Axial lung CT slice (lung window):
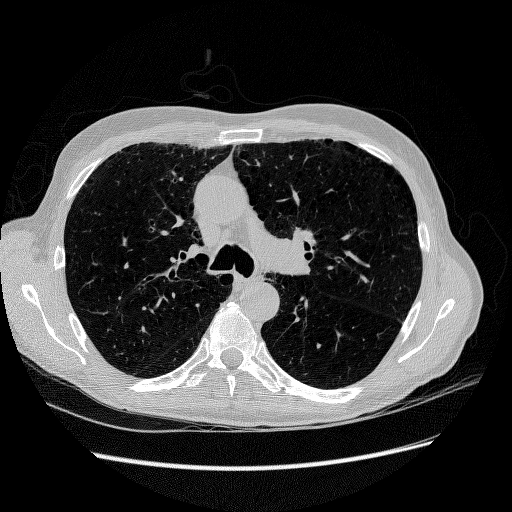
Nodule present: no